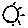
Label: sun